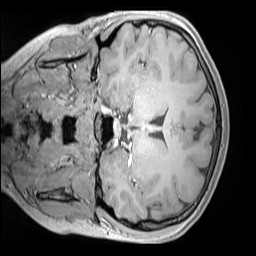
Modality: MP2RAGE
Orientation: coronal
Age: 11
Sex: female
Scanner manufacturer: siemens
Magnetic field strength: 3 T
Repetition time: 4 s
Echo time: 0.00303 s